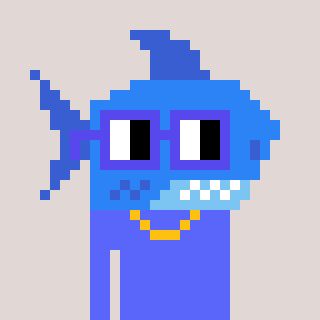
a pixel art character with square blue glasses, a shark-shaped head and a purple-colored body on a warm background